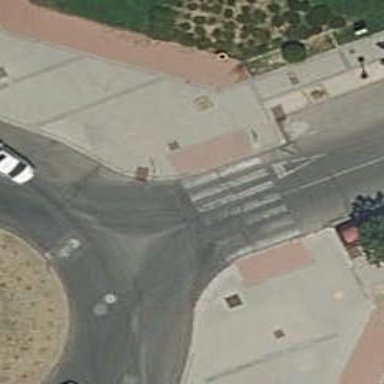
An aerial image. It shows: Marked crossing on the road.